Question: I want to change the position of all the tabs to the middle like the picture, how can i do this?

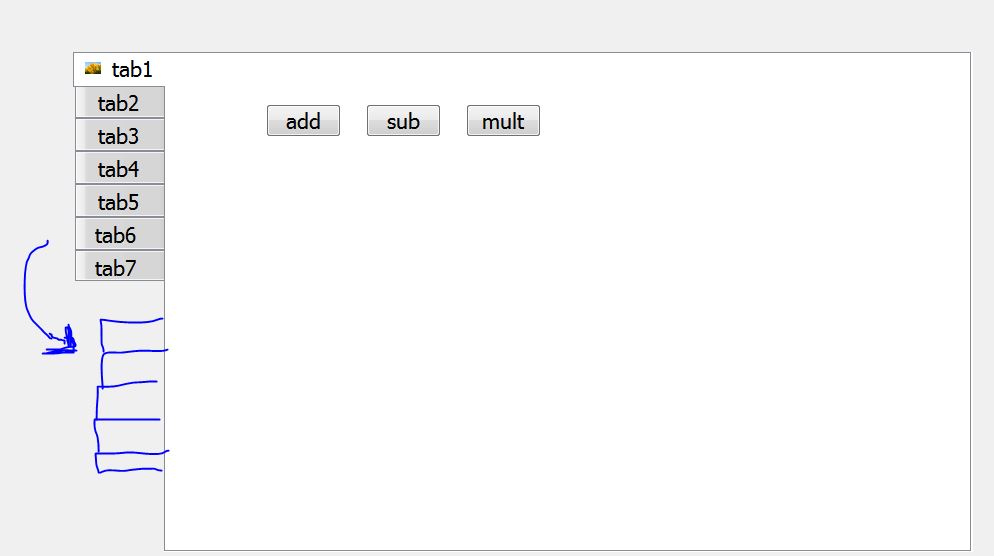
Answer: For static position you can use qss
'''
QTabWidget::tab-bar {
left: 50px;
}
'''